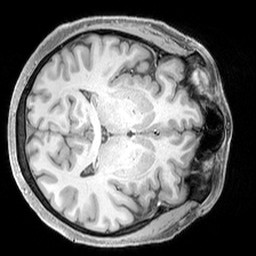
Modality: T1w
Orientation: axial
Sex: male
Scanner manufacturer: siemens
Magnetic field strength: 3 T
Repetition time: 2.3 s
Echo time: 0.00226 s